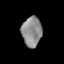
Tissue: prostate
Cell type: T cells
Senescence score: 0.274
Nuclear area (px): 580
Mean DAPI intensity: 140.184